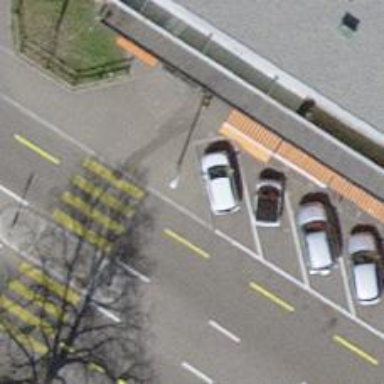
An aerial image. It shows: Road with traffic signals.